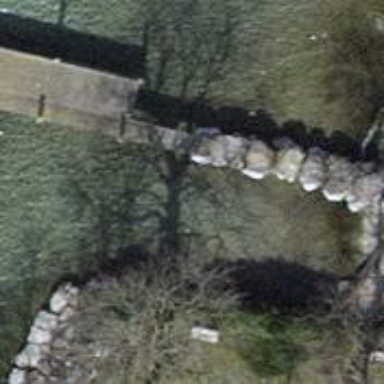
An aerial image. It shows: Breakwater structure.